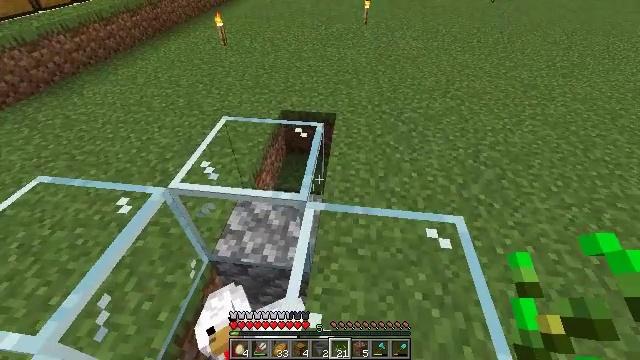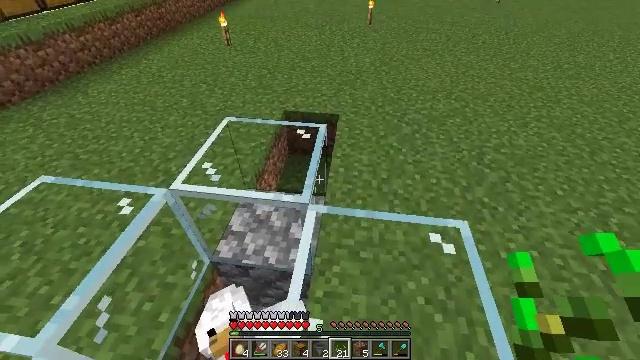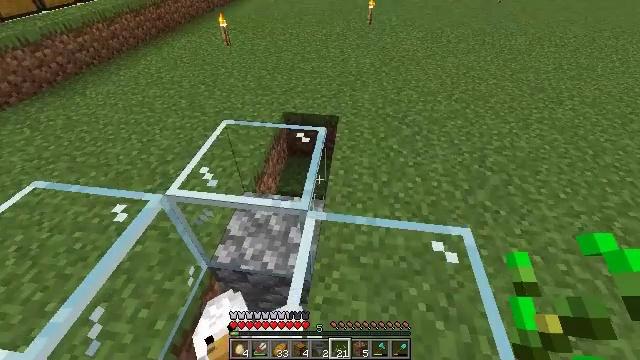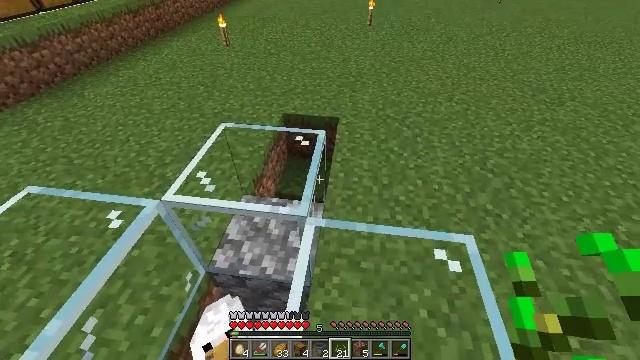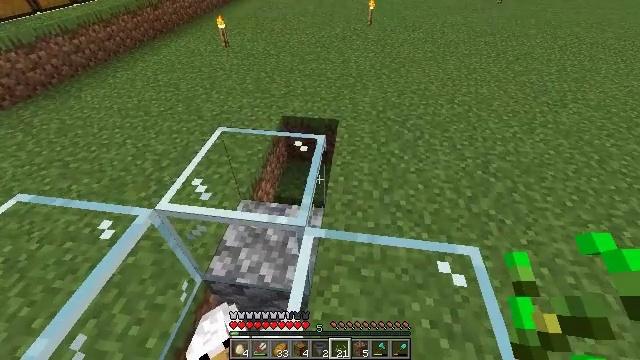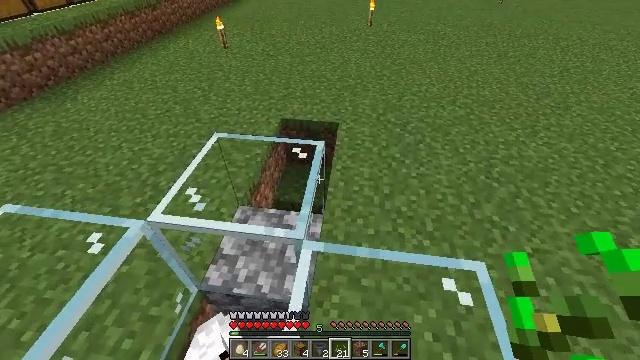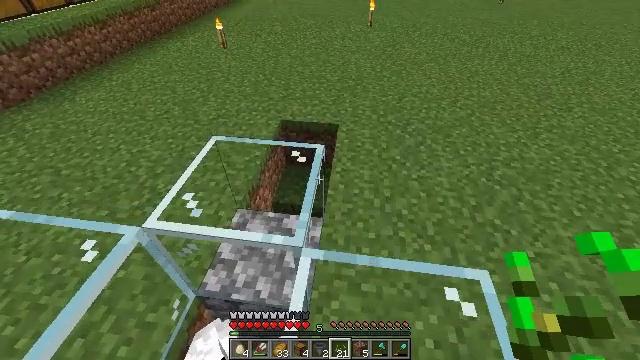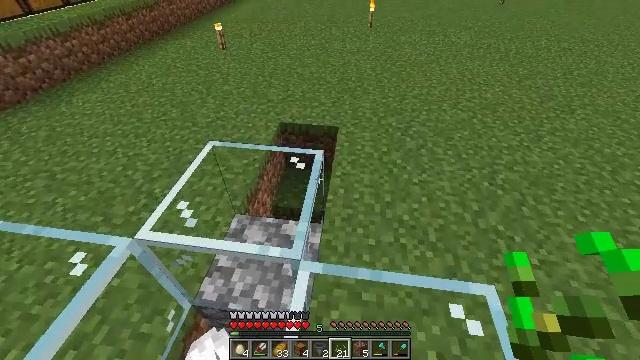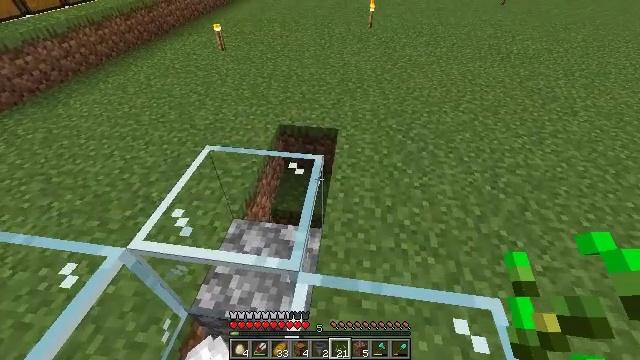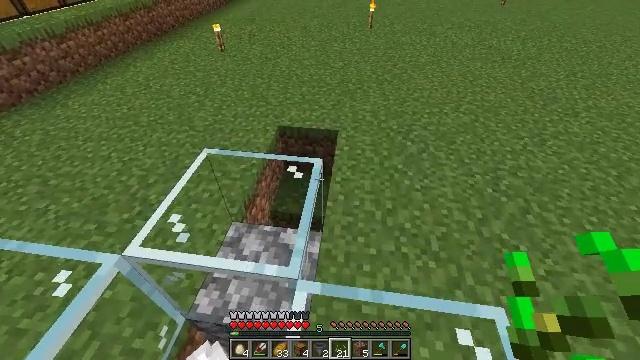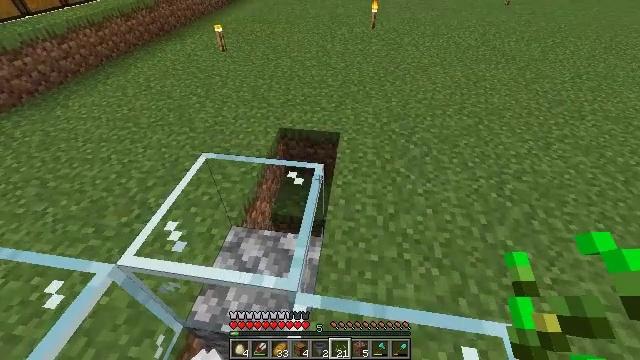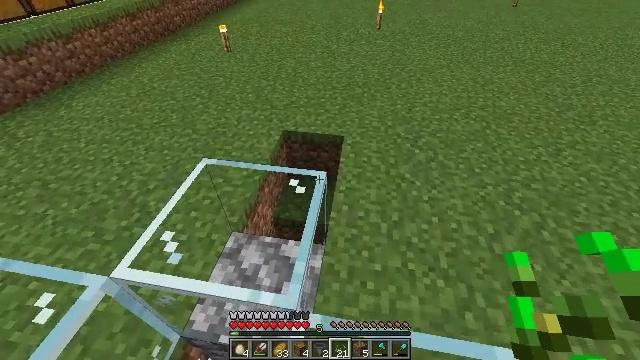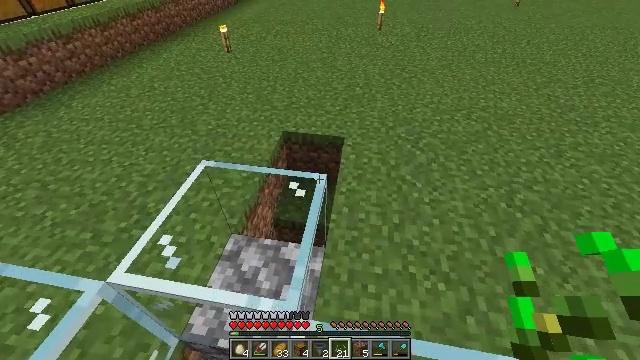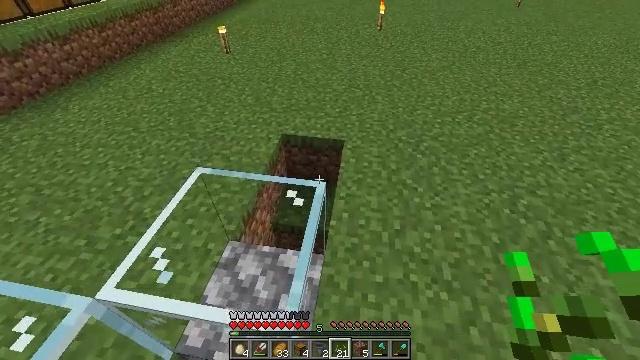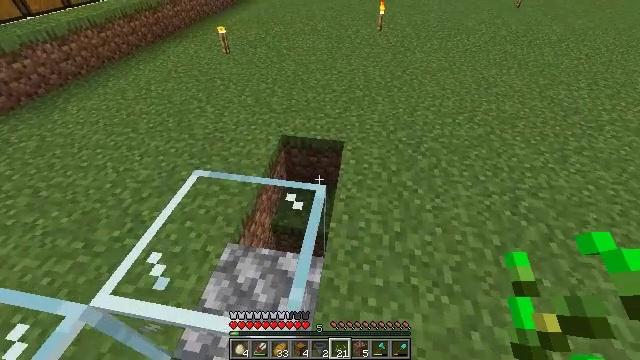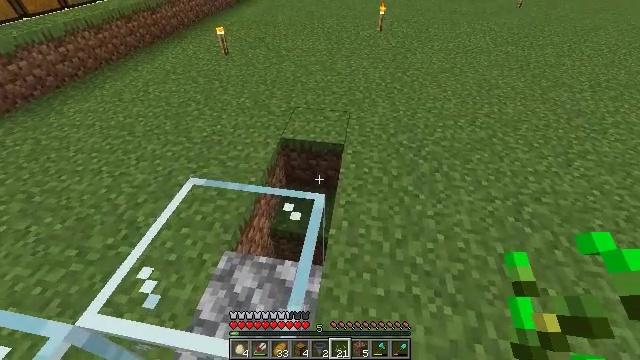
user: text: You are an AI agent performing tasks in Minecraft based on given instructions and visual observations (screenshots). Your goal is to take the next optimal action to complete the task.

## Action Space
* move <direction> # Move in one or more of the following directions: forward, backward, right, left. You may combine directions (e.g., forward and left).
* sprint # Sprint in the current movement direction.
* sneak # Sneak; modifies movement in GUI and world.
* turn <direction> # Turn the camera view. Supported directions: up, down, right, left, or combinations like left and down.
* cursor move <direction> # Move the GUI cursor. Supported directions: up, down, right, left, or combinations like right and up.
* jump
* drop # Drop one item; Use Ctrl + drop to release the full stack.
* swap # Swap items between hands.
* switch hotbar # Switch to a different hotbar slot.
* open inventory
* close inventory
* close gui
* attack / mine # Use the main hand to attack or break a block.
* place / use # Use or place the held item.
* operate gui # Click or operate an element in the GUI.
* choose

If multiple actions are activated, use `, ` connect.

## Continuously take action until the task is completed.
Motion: motion action
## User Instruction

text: Kill mobs.
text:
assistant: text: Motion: move forward, sneak
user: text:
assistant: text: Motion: move forward, sneak
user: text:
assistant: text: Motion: move forward, sneak
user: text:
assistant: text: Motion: move forward, sneak
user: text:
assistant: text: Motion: move forward, sneak
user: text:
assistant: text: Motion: move forward, sneak
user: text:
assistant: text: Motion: move forward, sneak
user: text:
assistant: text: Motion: move forward, sneak
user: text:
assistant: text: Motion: move forward, sneak
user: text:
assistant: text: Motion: move forward, sneak
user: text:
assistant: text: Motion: move forward, sneak, turn left
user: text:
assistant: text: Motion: move forward, sneak
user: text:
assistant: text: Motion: move forward, sneak
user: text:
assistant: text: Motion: move forward, sneak
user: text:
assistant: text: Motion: move forward, sneak
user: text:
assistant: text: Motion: move forward, sneak
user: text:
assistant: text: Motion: move forward, sneak, turn left
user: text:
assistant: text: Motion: move forward, sneak, turn left
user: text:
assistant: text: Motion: move forward, sneak, turn left
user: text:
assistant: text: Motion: move forward, sneak, turn left
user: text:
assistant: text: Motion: move forward, sneak, turn left
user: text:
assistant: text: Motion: move forward, sneak, turn left
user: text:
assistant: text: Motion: move forward, sneak, turn left
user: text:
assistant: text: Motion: move forward, sneak, turn left
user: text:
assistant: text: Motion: move forward, sneak, turn left
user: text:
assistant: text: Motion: move forward, sneak, turn left
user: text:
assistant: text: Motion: move forward, sneak, turn left
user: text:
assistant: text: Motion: move forward, sneak, turn left
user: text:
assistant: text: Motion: move forward, sneak, turn left
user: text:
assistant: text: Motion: sneak, turn left